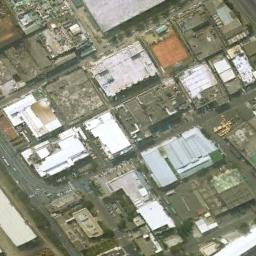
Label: industrial_area